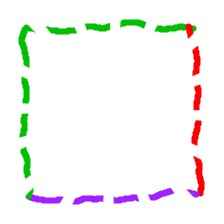
Shape: square